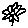
Label: flower